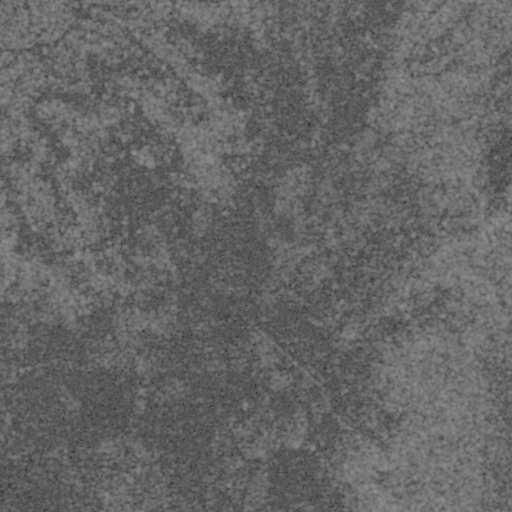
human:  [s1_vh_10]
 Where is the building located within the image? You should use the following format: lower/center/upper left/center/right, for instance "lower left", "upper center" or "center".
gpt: The building is located in the upper left of the image.
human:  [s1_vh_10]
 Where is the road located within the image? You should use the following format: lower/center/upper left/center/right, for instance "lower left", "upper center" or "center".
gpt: There is no road in the image.

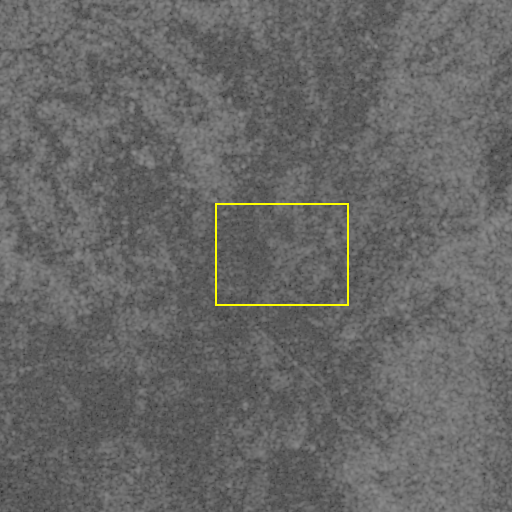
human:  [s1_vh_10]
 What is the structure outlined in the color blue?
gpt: There is no blue outline.
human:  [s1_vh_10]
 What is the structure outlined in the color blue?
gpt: There is no structure outlined in blue.